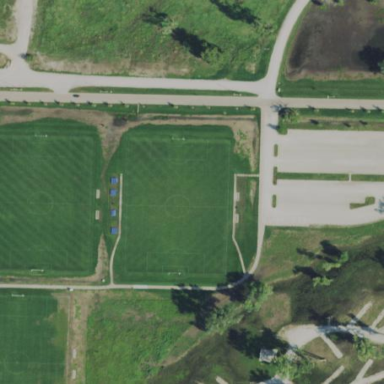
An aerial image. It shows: Soccer pitch for outdoor sports and leisure activities.